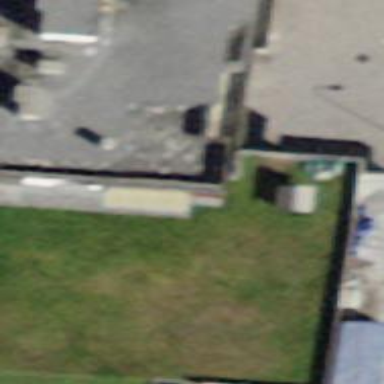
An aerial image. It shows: Building with flat roof.